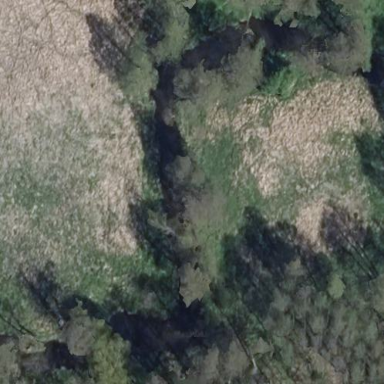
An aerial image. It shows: Wetland area dominated by reedbeds.